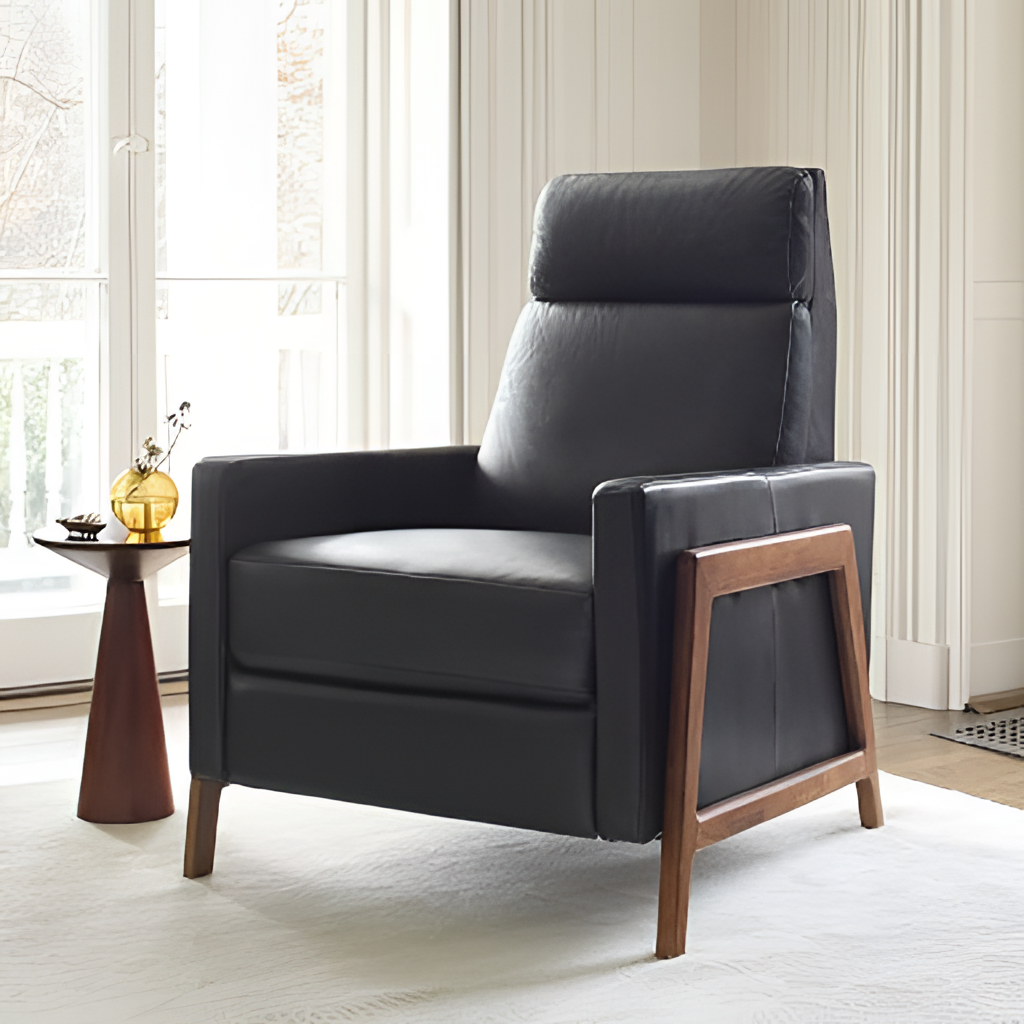
living room, black leather armchair, wood flooring, with plank pattern, modern, paint wallpaper, with solid pattern